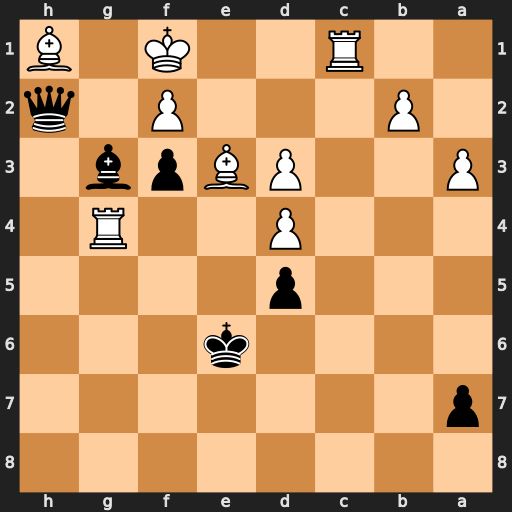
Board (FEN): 8/p7/4k3/3p4/3P2R1/P2PBpb1/1P3P1q/2R2K1B
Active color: b
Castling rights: -
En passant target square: -
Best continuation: Qxh1#